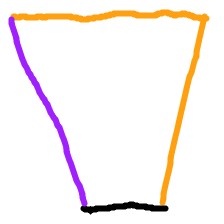
Shape: trapezoid